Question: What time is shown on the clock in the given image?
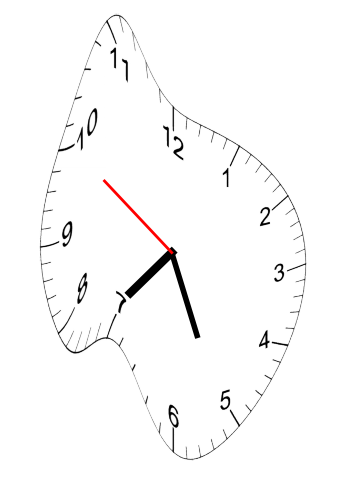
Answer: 07:25:50